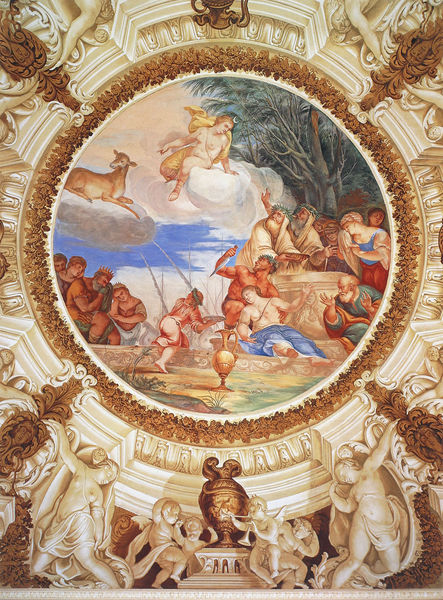
Titel: Freskenzyklus der Jagdgöttin Diana in Schloss Lustheim
Künstler: Francesco Rosa
Standort: Schleißheim, Schloss Lustheim (EU - D - Bayern)
Schlagwörter: baum, blau, himmel, weiß, wolken, szene, mord, kirche, gold, decke, kreis, rund, amphore, engel, vase, figuren, kuppel, könig, stuck, gewölbe, lamm, antike, fries, gesims, reh, olymp, isaak, opfer, deckengemälde, putti, kalb, okulus, rotunde, antilope, scheinarchitektur, rhamen, kirchendecke